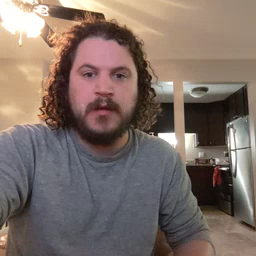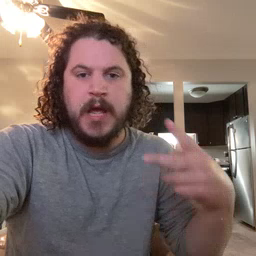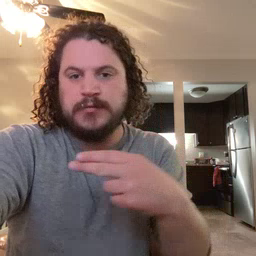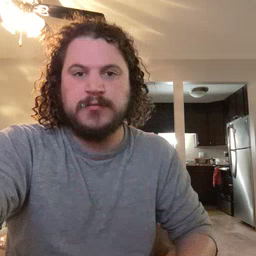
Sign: cut